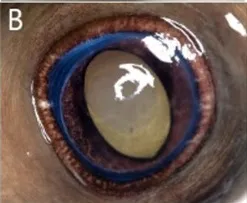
Photographs representing ophthalmic examination findings 3.75 years following monogenean ocular infestation in cownose rays (Rhinoptera bonasus). , moderate. Moderate axial corneal fibrosis, dyscoria, focal posterior synechia nasally (red asterisk), axial incipient anterior cortical cataract (not pictured).
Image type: medical_photograph (other_medical_photograph)